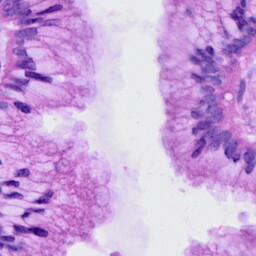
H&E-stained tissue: Cervix